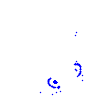
Particle: pion